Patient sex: F
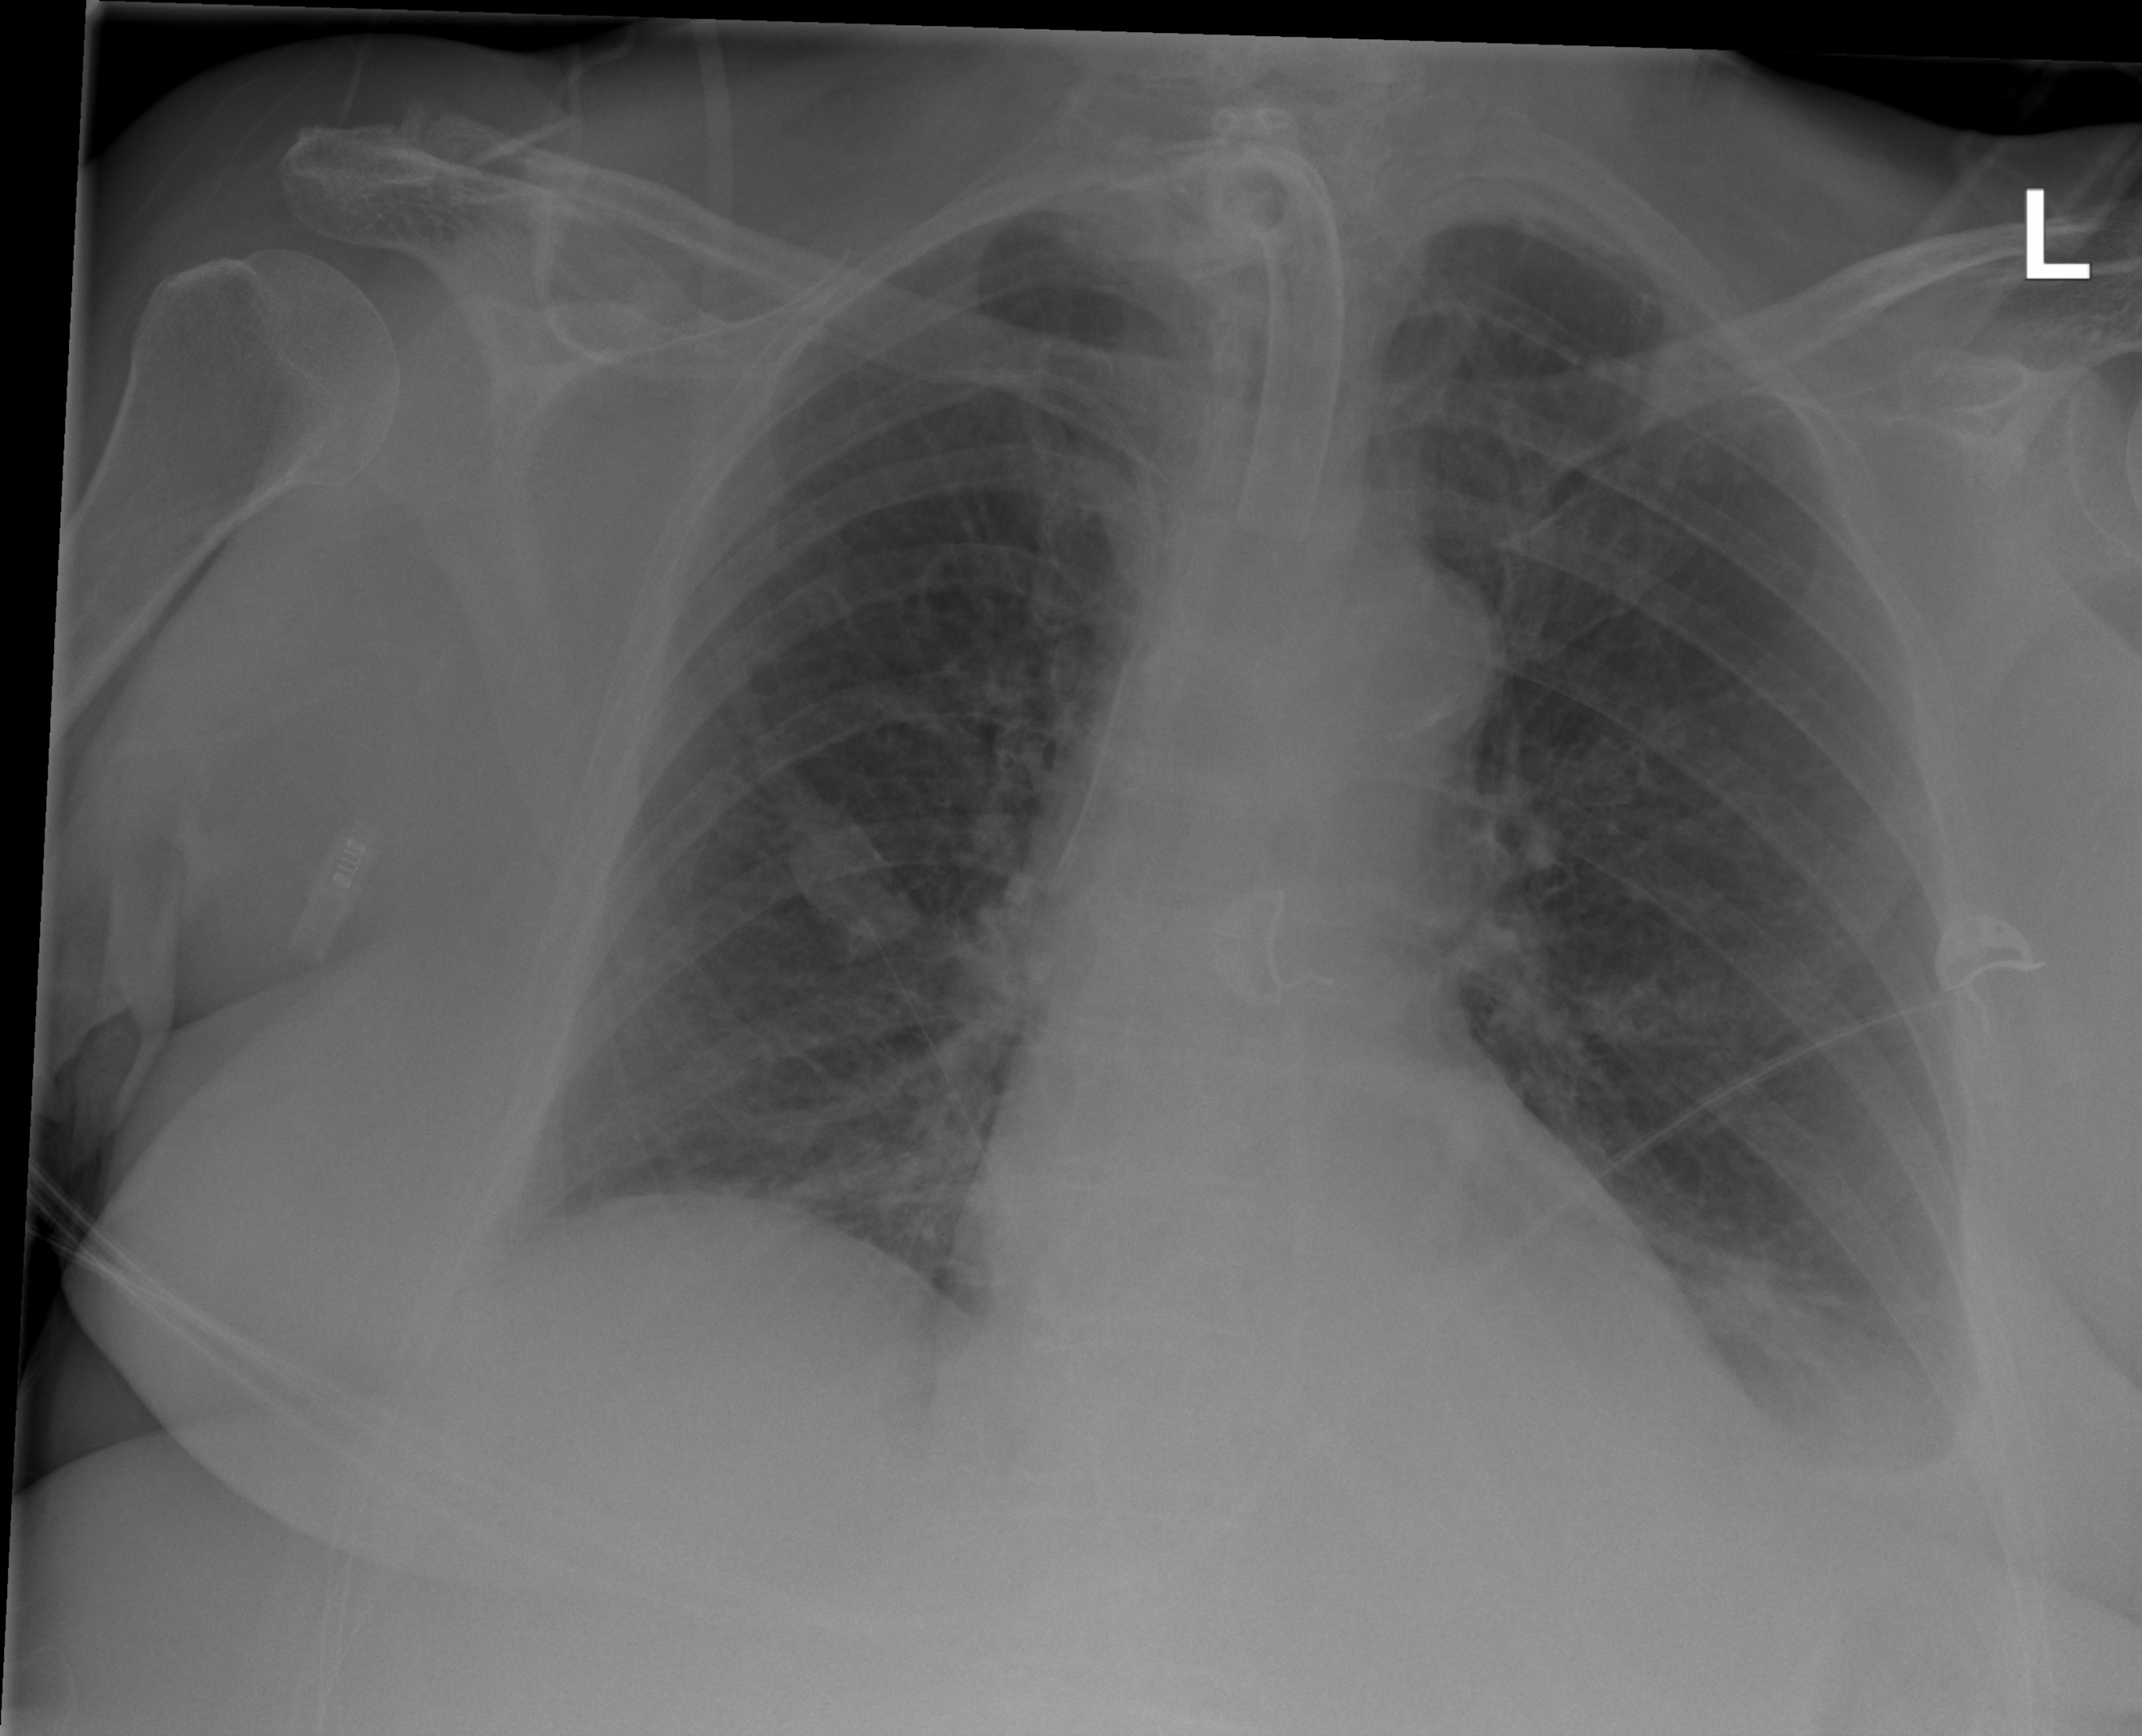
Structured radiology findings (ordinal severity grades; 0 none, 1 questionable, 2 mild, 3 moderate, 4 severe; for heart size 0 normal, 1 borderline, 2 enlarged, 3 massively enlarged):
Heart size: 0
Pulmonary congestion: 1
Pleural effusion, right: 2
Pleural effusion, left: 3
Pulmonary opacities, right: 0
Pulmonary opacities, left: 0
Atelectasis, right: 2
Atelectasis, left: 2